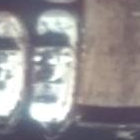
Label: civil